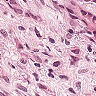
Metastatic tissue present: yes